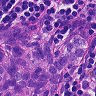
Metastatic tissue present: yes